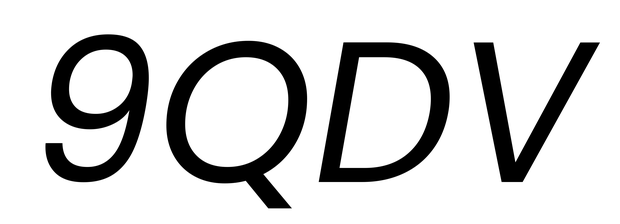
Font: Poppins-Italic